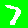
Digit: 7